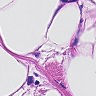
Metastatic tissue present: no